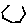
Label: hexagon